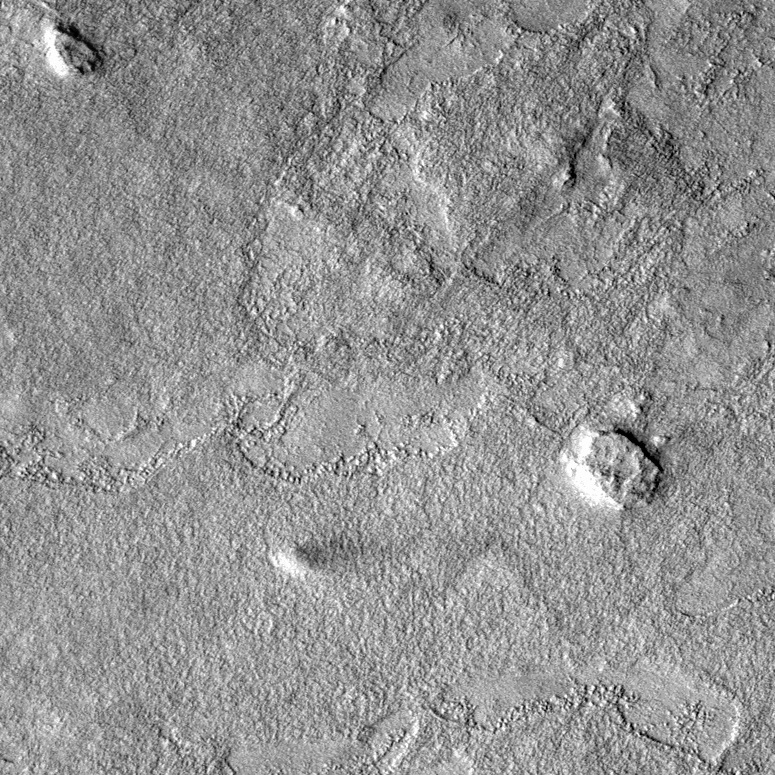
Label: dustdevil